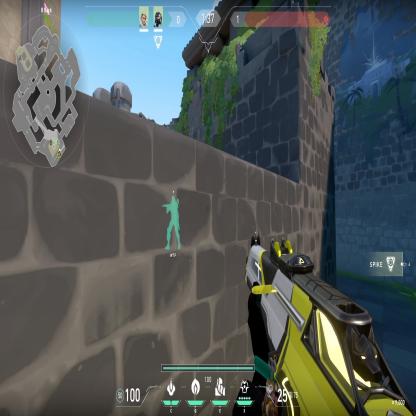
Label: teammate